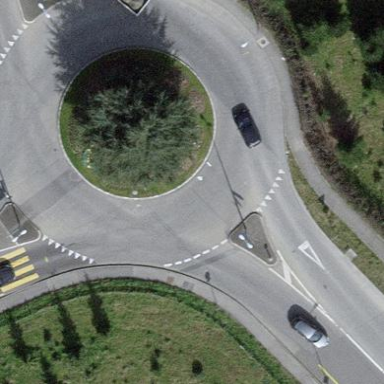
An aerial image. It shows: Secondary road with asphalt surface leading to roundabout.